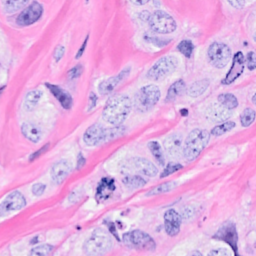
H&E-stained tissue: Breast